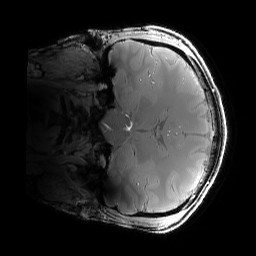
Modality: PDw
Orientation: coronal
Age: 23
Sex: male
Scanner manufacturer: siemens
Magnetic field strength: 6.98 T
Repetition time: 1.78 s
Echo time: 0.00386 s